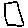
Label: square